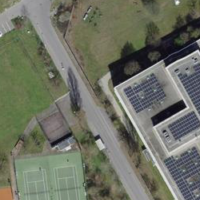
EUNIS habitat code: 54
Species observed at this site:
Daucus carota